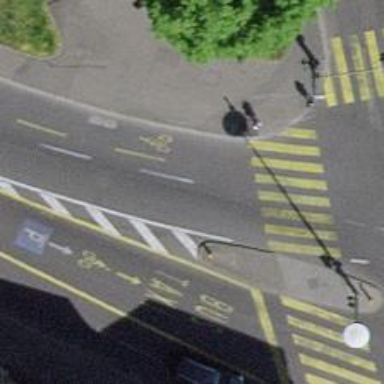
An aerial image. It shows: Secondary road with asphalt surface. It has lanes for both cyclists and buses on the left and shared bus lane on the right.